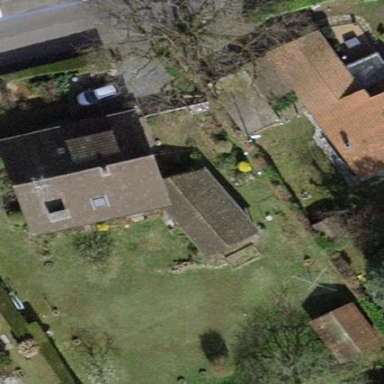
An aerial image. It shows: Garden enclosed by fence.